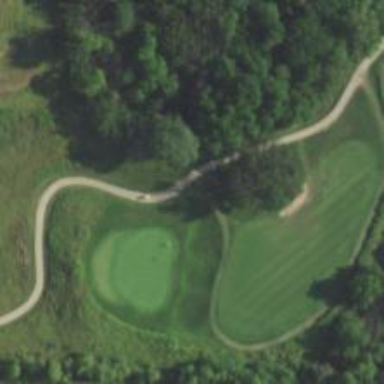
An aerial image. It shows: Area of rough grass used for golf.